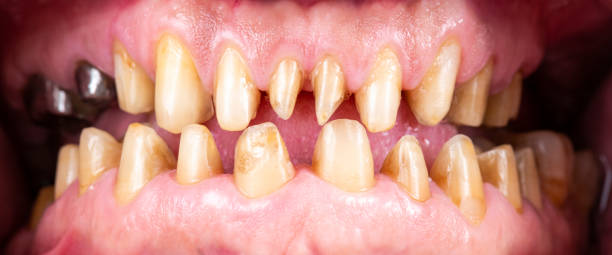
Condition: Calculus